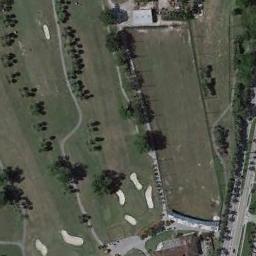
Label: golf_course